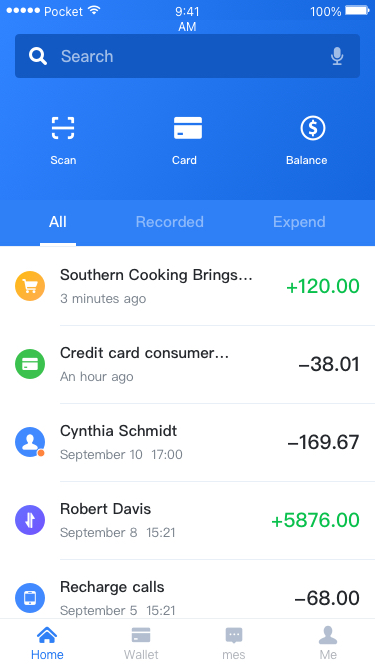
Text in this UI design:
Card
Scan
Balance
Search
Southern Cooking Brings…
3 minutes ago
+120.00
Credit card consumer…
An hour ago
-38.01
Cynthia Schmidt
September 10  17:00
-169.67
Robert Davis
September 8  15:21
+5876.00
Recharge calls
September 5  15:21
-68.00
All
Recorded
Expend